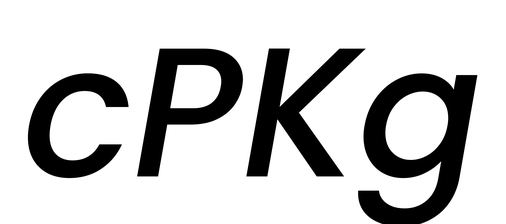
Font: Poppins-MediumItalic